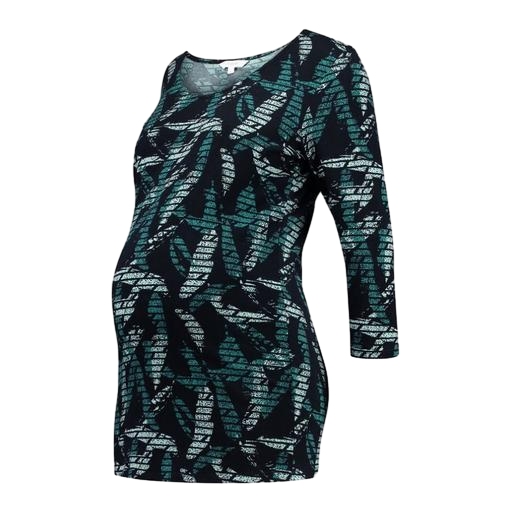
green maternity nursing top, blue leaf-print top, multicolor maternity slouch pocket blouse, white background